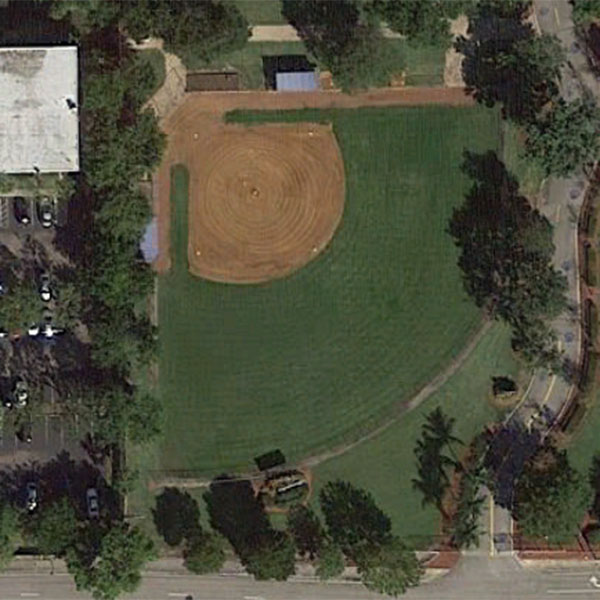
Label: BaseballField